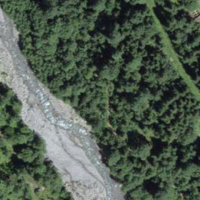
EUNIS habitat code: 44
Species observed at this site:
Astrantia major
Rubus saxatilis